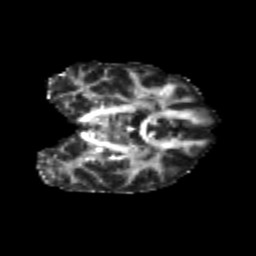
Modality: FA
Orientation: coronal
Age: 22
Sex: female
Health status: healthy
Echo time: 0.074 s